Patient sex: M
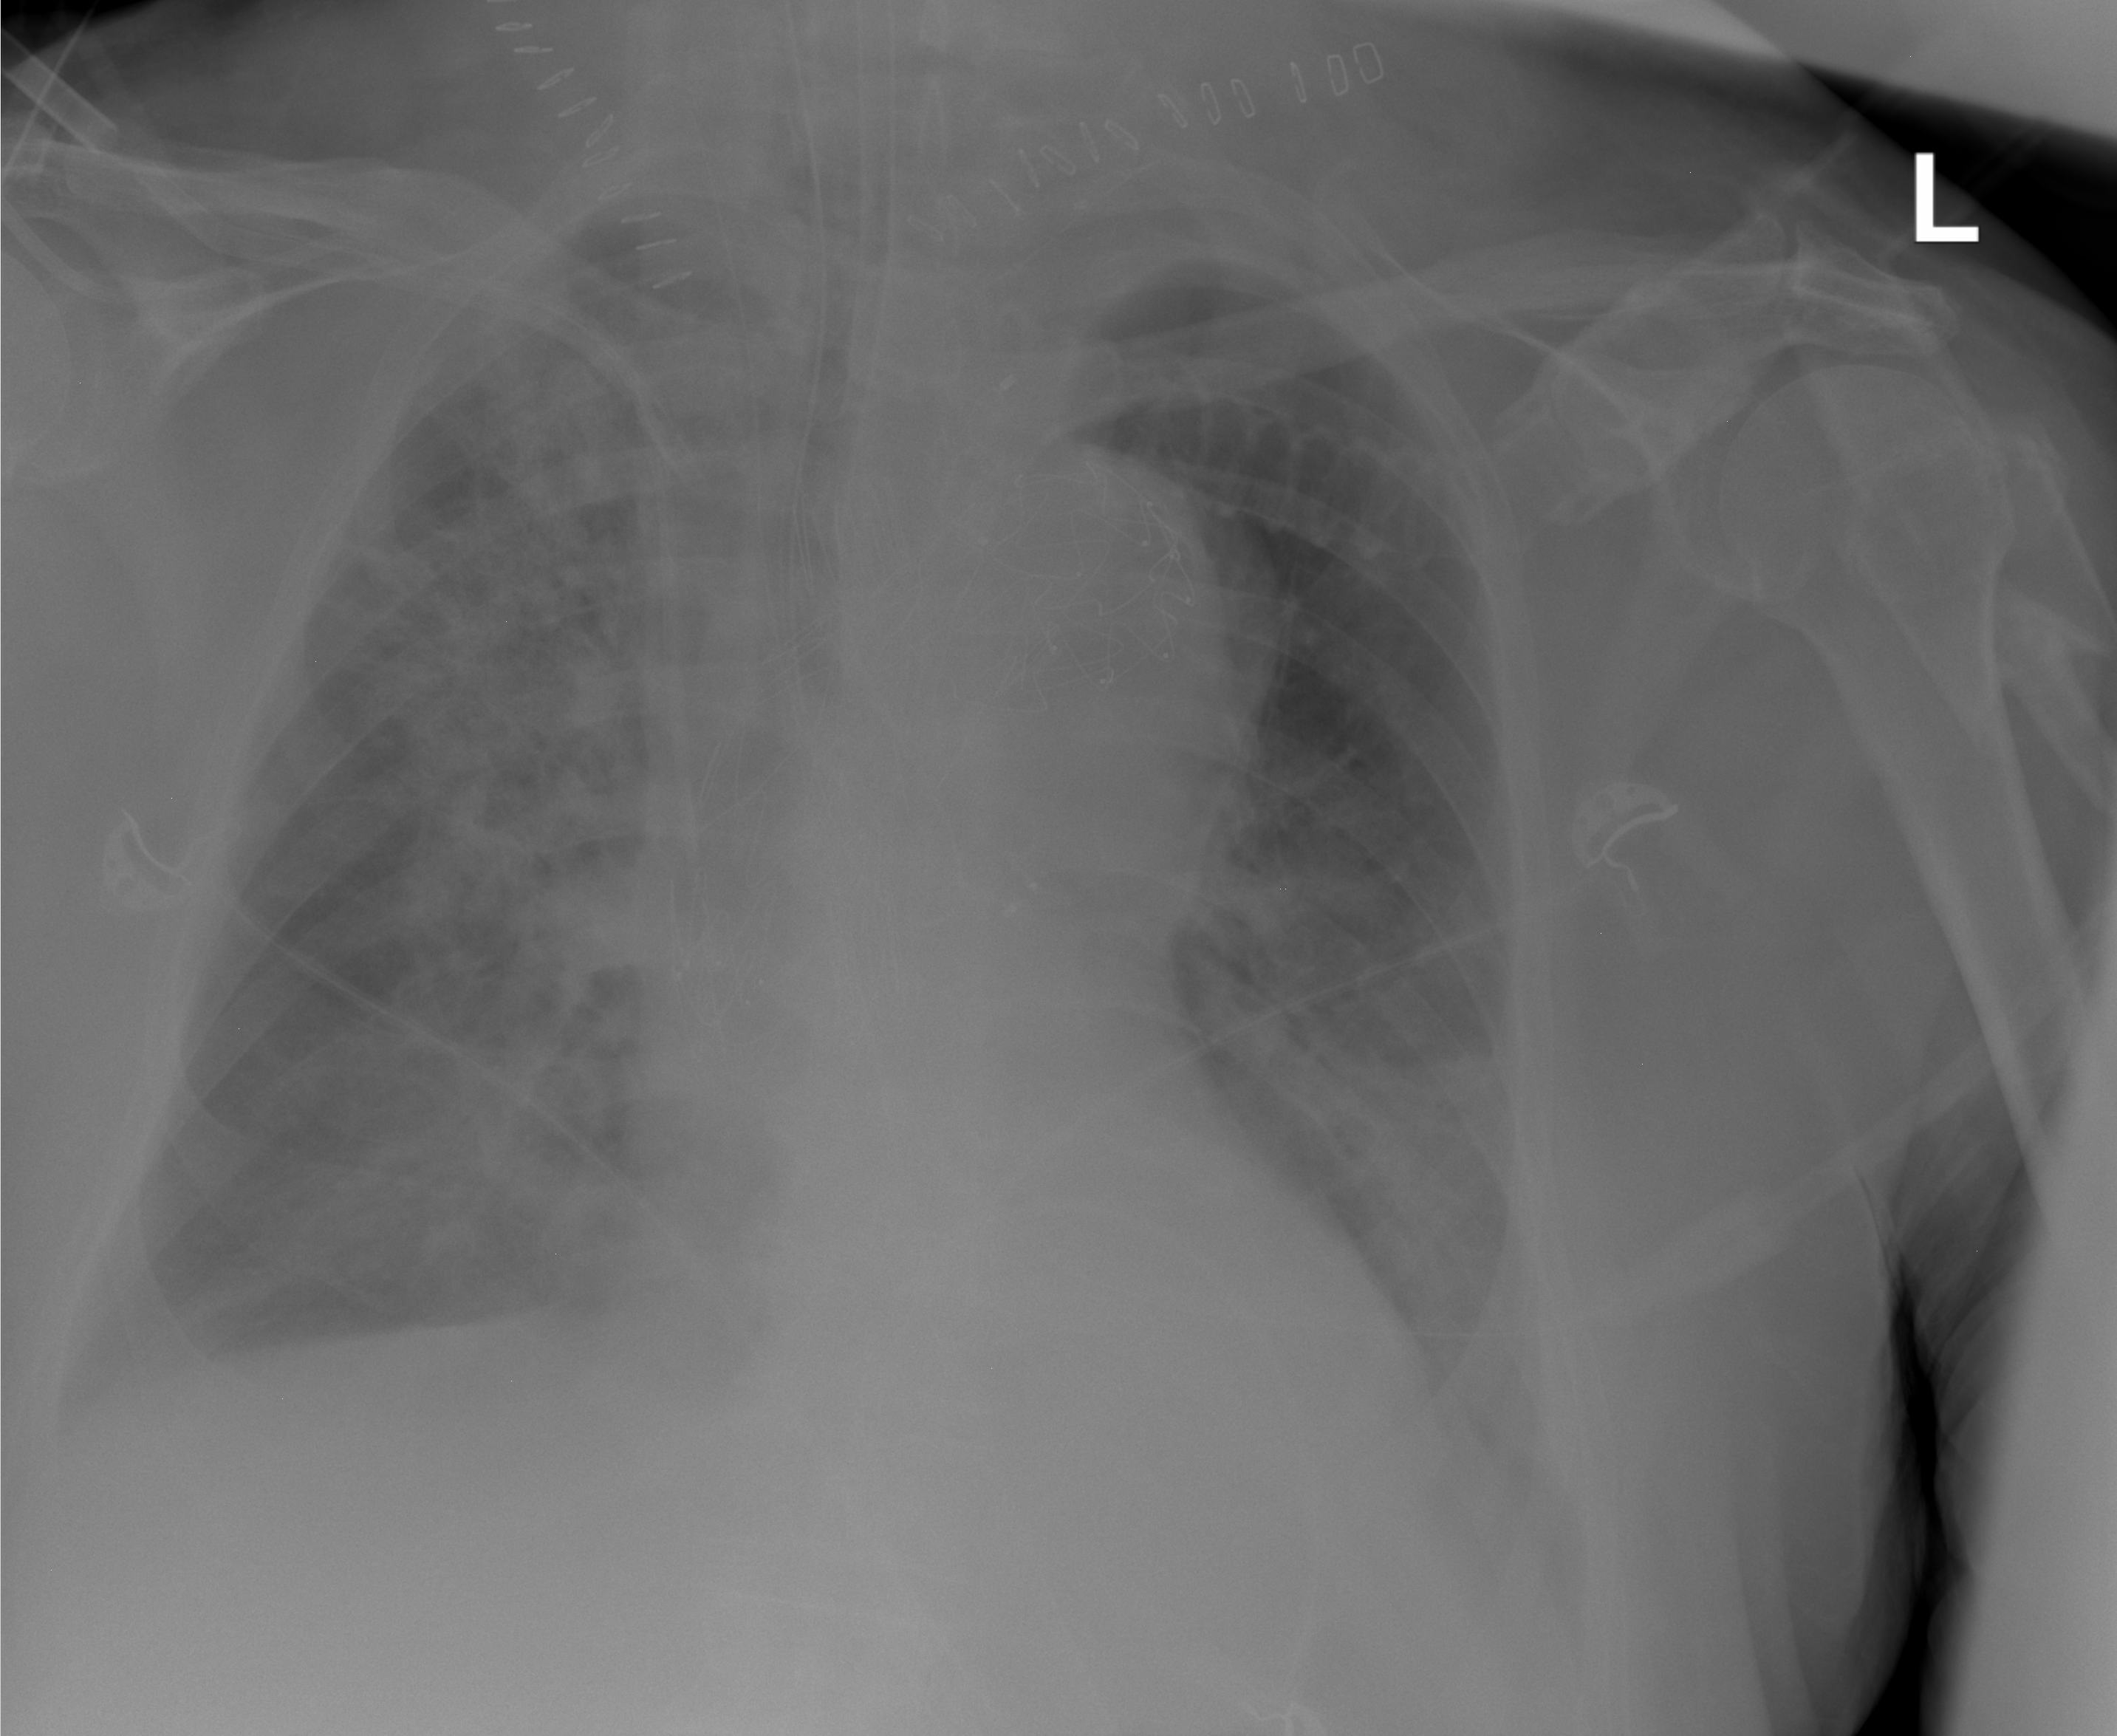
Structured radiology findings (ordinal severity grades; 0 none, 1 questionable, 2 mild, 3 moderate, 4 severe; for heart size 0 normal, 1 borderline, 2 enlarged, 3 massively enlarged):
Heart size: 2
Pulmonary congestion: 2
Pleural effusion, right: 2
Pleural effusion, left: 1
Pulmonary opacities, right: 3
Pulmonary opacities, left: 2
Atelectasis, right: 2
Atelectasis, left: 1